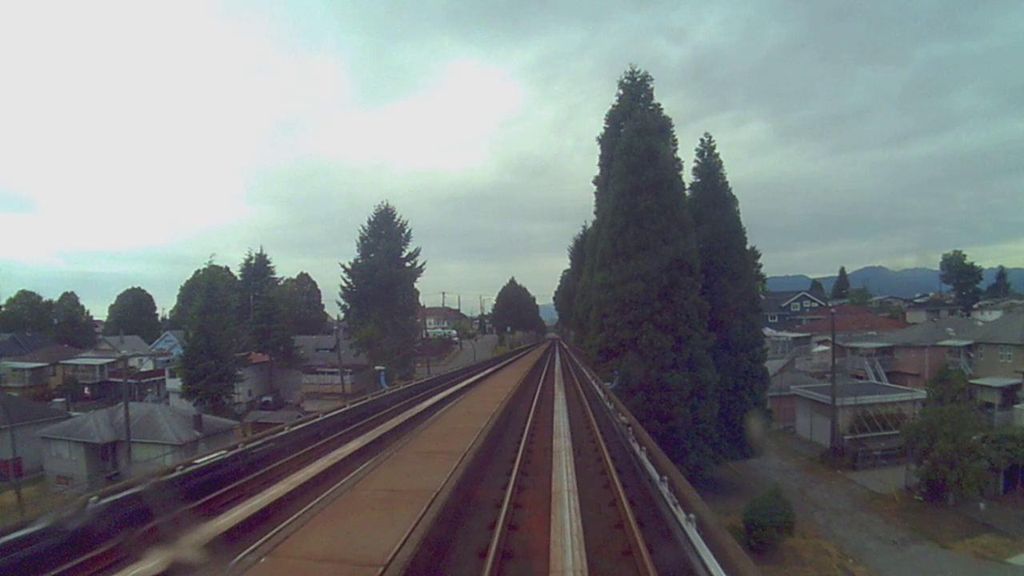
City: vancouver